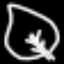
Label: leaf